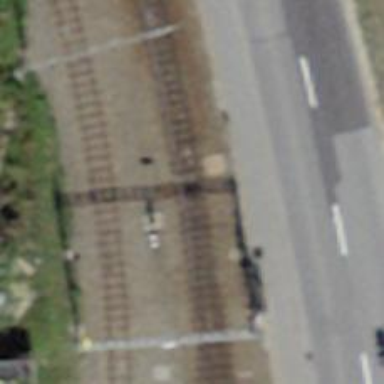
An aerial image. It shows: Narrow-gauge railway with 1 track. The tracks are electrified with contact line.